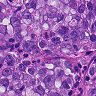
Metastatic tissue present: yes